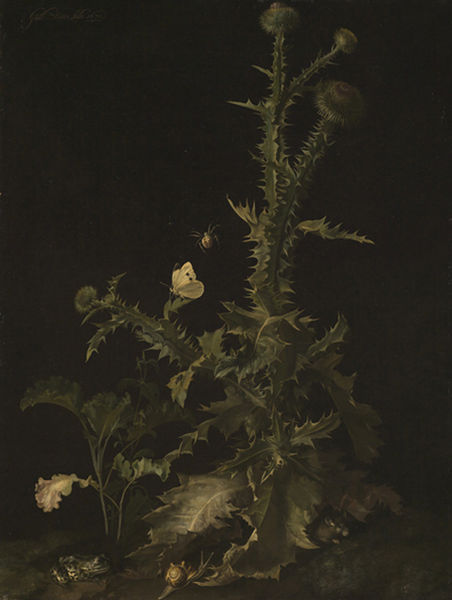
Titel: Distel mit verschiedenen Tieren
Künstler: Willem van Aelst
Standort: Karlsruhe
Institution: Staatliche Kunsthalle Karlsruhe
Schlagwörter: blätter, dunkel, flügel, gemälde, weiß, aquarell, gelb, grün, landschaft, ocker, abend, blume, blumen, braun, hintergrund, nacht, schwarz, blüte, blüten, gras, haus, tier, tiere, beige, malerei, barock, stein, tod, bild, signatur, öl, erde, natur, dunkelheit, realismus, blatt, pflanze, pflanzen, rosa, genre, hamster, kohl, maus, stilleben, stillleben, löwenzahn, düster, naturalismus, studie, nautr, spitz, detail, realistisch, gewächs, hoch, stiel, vanitas, stengel, leinwand, ölmalerei, distel, flora, insekten, schmetterling, welk, staude, zacken, eiss, knospe, knospen, karg, waldboden, dornen, unkraut, kaktus, stachel, naturalistisch, insekt, schmetterlinge, schnecke, käfer, weinbergschnecke, kraut, schneckenhaus, nachtfalter, botanik, falter, motte, frosch, kröte, stechen, blätt, wachsen, fokus, naturgetreu, stacheln, samen, spinne, mimesis, biene, unke, bltter, spinnennetz, zitronenfalter, konchylie, kohlweißling, naturnah, diestel, stachelig, 18. jahrhundert, 1680, malereei, flater, dornene, deitails, gehäuseschnecke, insektek, tfalter, okus, blettern, distelfalter, schrieck, silberdistel, schwarzwaldz, distek, gehäuseschenke